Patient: sex F, age 60
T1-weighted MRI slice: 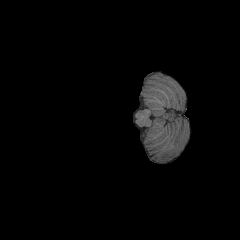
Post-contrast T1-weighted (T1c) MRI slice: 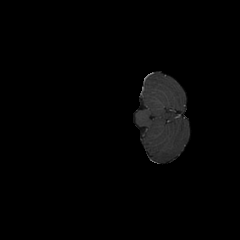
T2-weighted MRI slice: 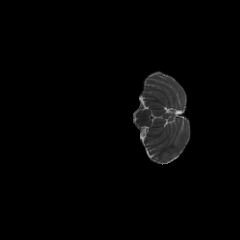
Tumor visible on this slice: no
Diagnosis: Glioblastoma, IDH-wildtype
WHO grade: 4